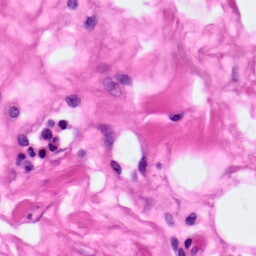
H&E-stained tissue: Pancreatic